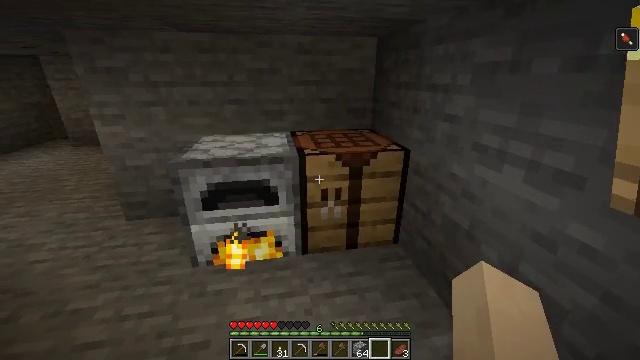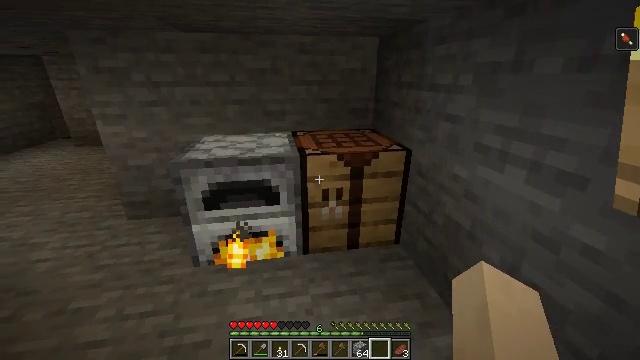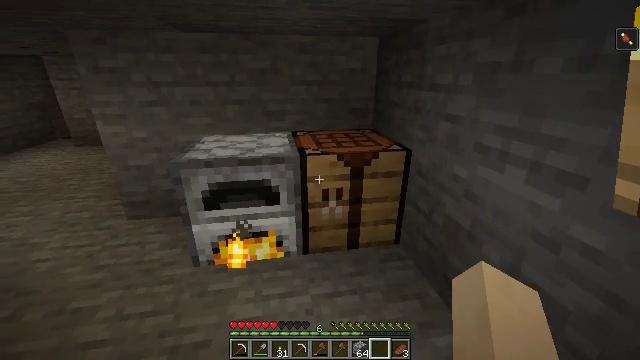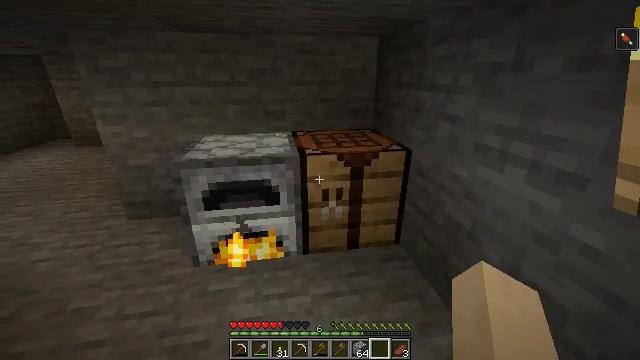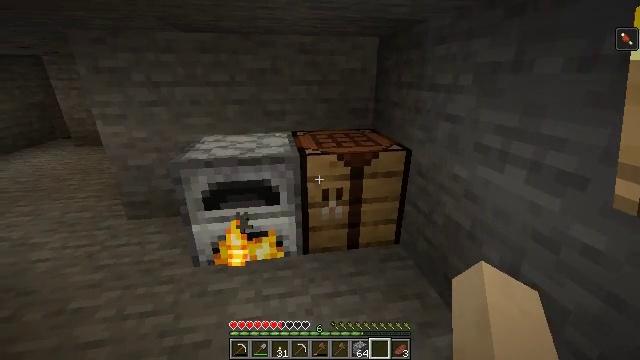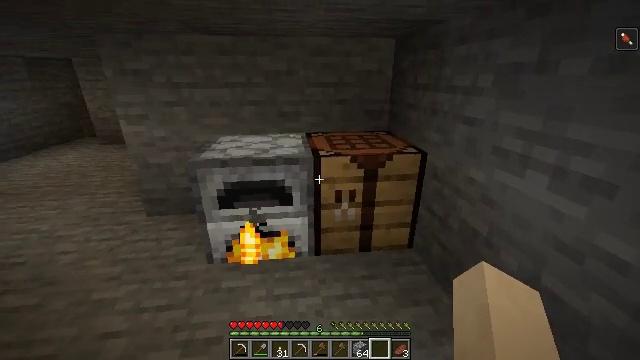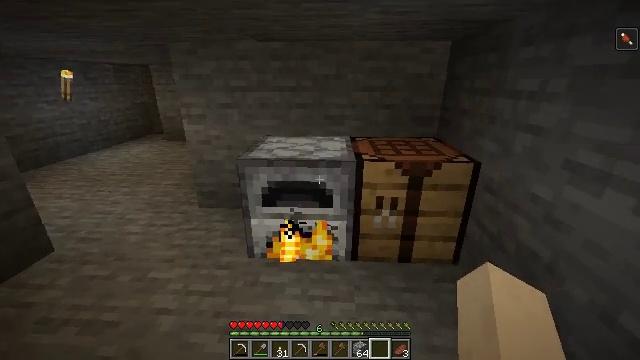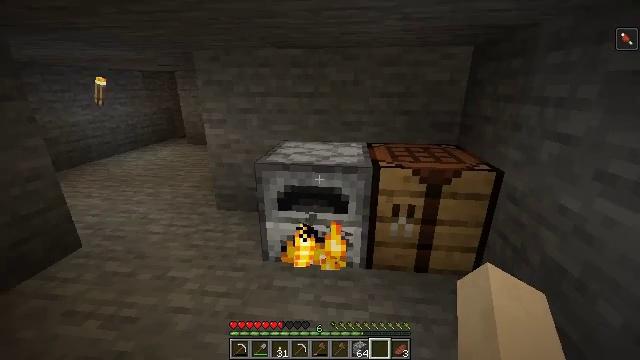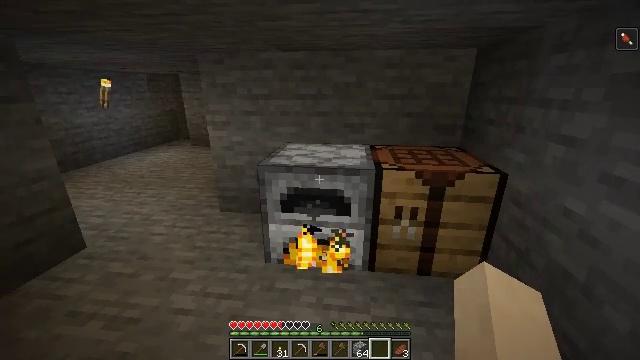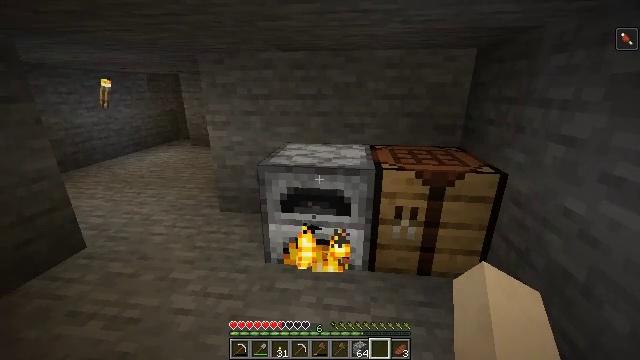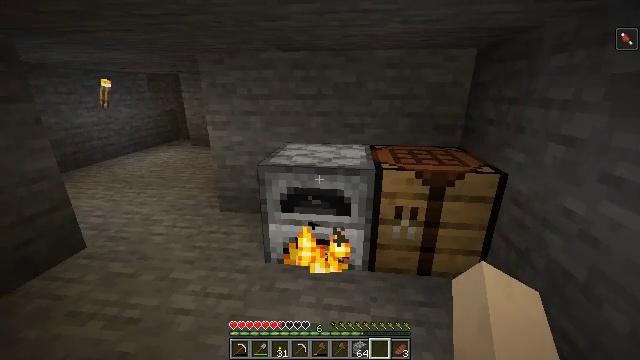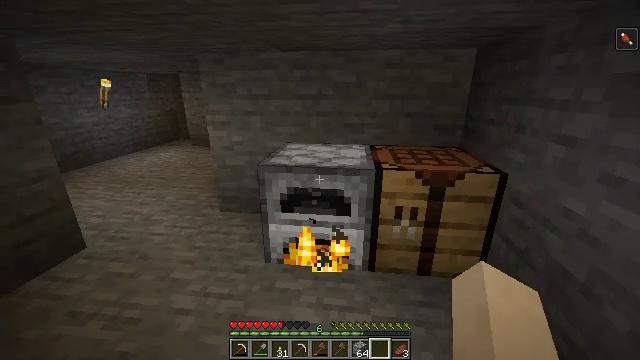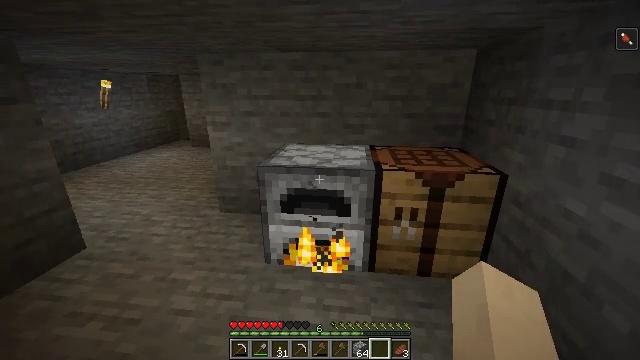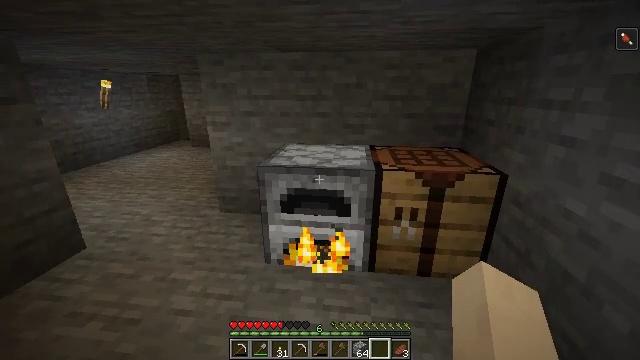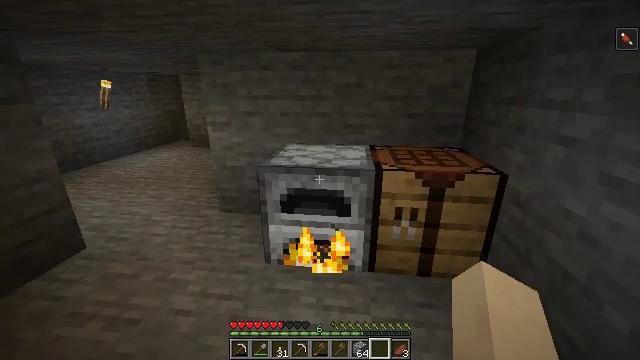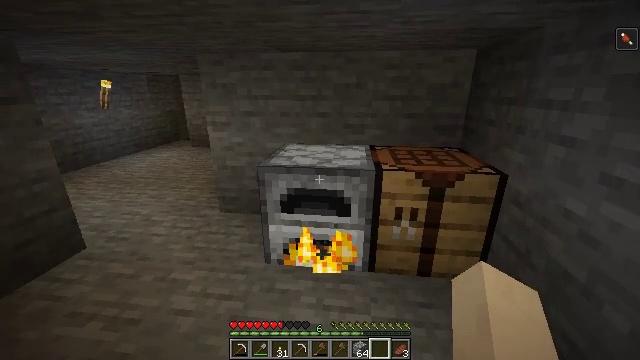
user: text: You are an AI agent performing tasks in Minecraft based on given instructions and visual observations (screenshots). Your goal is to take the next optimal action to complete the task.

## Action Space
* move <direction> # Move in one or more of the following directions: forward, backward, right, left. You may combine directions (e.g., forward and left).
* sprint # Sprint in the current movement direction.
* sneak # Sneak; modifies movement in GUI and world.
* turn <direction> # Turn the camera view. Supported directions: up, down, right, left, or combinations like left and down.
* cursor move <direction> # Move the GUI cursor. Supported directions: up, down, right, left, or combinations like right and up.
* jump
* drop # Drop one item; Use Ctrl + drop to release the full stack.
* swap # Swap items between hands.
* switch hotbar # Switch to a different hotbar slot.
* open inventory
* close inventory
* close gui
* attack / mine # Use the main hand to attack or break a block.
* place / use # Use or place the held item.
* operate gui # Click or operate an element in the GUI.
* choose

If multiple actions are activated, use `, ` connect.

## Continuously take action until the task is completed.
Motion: motion action
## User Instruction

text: Open the furnace and cook beef.
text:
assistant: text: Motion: no_op
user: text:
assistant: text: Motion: no_op
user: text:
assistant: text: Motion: no_op
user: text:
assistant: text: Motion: no_op
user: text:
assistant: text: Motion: turn left
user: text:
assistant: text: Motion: turn left
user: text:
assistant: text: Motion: turn left and up
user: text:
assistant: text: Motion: no_op
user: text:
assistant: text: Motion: no_op
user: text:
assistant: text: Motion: no_op
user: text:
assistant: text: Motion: no_op
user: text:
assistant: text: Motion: no_op
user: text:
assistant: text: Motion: no_op
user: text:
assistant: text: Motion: no_op
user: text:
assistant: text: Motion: no_op
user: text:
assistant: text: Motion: no_op
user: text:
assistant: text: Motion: no_op
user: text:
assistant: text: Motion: no_op
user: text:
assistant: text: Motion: no_op
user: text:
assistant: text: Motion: no_op
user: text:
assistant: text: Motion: turn up
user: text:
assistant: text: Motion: no_op
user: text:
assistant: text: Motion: no_op
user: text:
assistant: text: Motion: no_op
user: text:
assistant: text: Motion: no_op
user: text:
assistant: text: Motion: no_op
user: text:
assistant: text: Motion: turn right and down
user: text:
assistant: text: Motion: turn right and down
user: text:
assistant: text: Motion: move forward
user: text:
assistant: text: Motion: move forward, turn right and down